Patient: sex F, age 57
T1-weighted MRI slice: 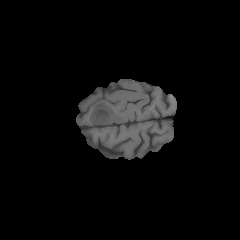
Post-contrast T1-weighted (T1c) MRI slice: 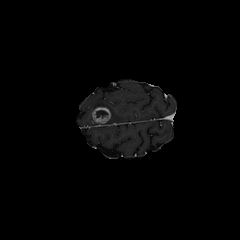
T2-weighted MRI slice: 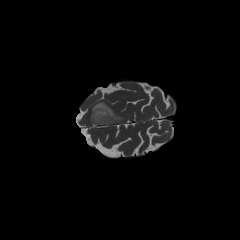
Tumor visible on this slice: yes
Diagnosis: Glioblastoma, IDH-wildtype
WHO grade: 4